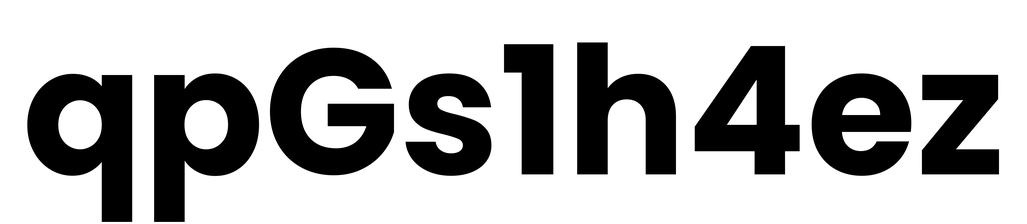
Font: Poppins-Bold